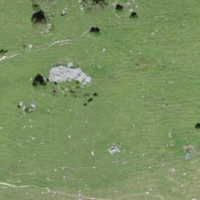
EUNIS habitat code: 23
Species observed at this site:
Neotinea ustulata